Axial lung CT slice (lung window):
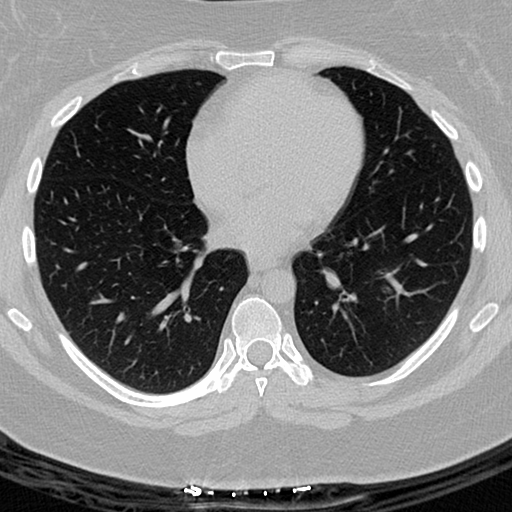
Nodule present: no